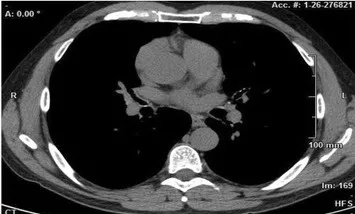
HRCT showed irregularity in main bronchi.
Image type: radiology (ct)